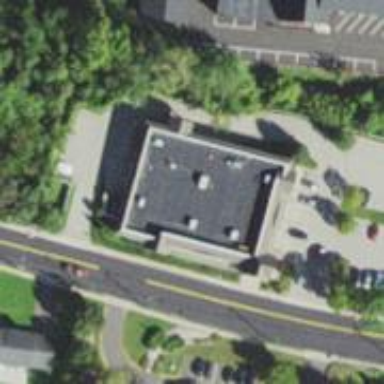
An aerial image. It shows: Pharmacy building providing healthcare services.